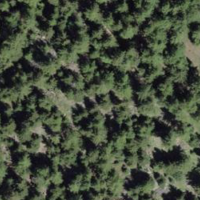
EUNIS habitat code: 43
Species observed at this site:
Cervus elaphus